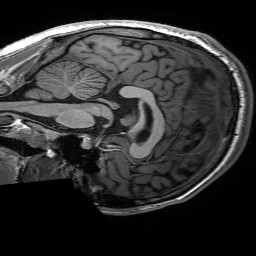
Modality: T1w
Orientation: sagittal
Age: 21
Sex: male
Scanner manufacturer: siemens
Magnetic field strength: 3 T
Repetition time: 2.53 s
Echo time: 0.00227 s